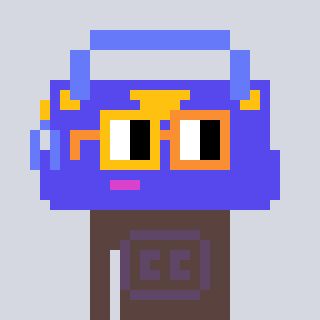
a pixel art character with square yellow and orange glasses, a bag-shaped head and a darkbrown-colored body on a cool background